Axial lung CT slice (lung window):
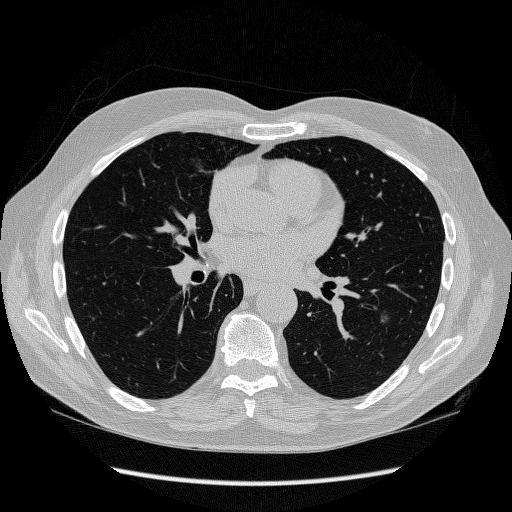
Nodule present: yes
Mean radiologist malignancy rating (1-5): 3